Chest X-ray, PA view. Patient: 48 years old, sex M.
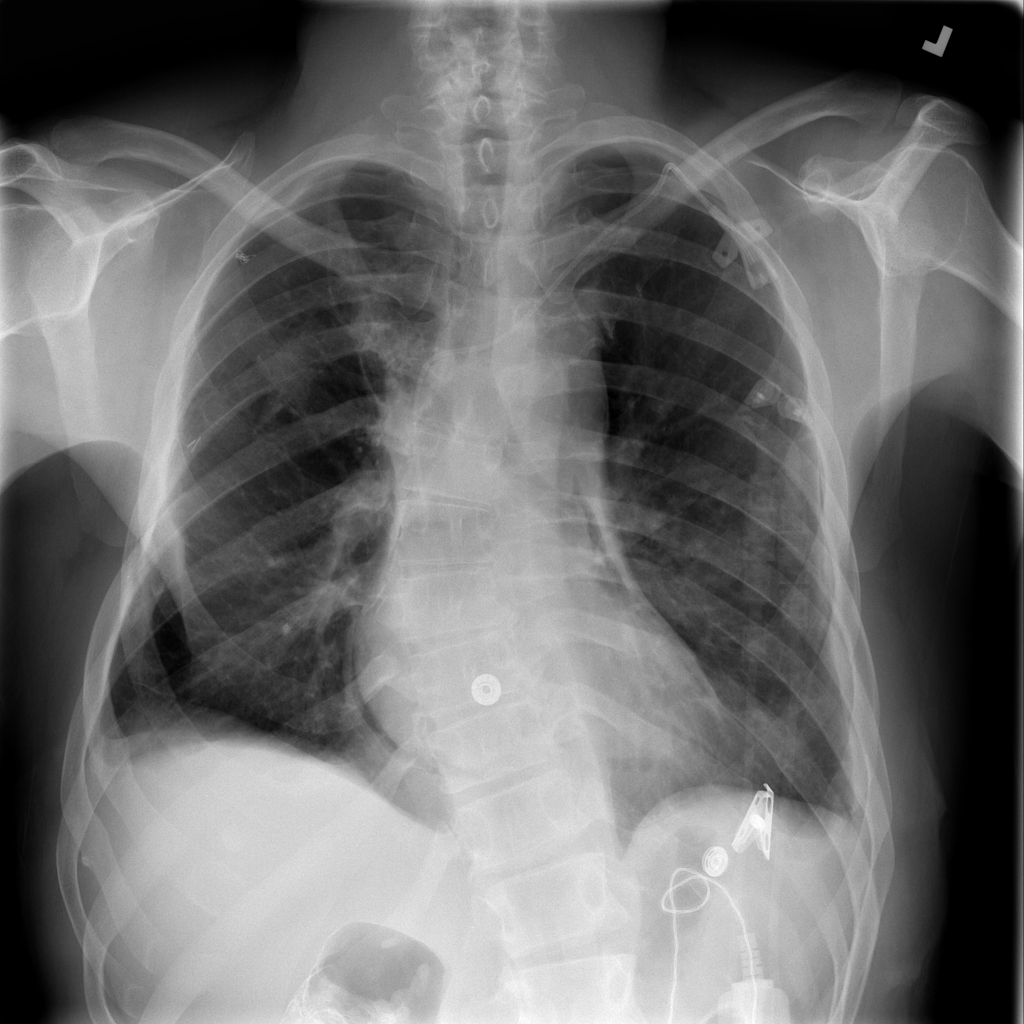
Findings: Pneumothorax